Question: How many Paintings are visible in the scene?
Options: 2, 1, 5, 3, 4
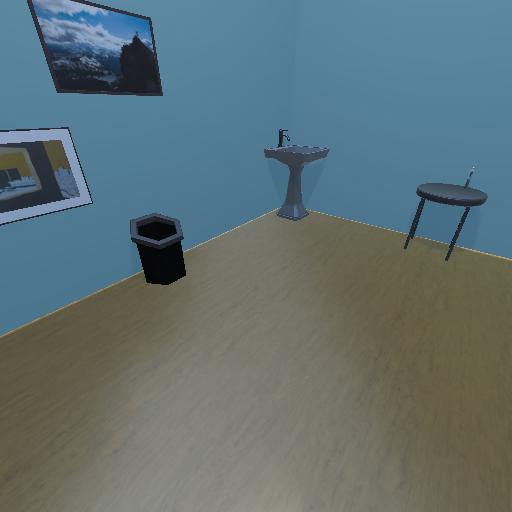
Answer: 2